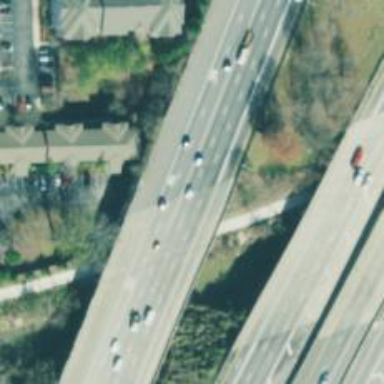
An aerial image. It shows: Motorway.